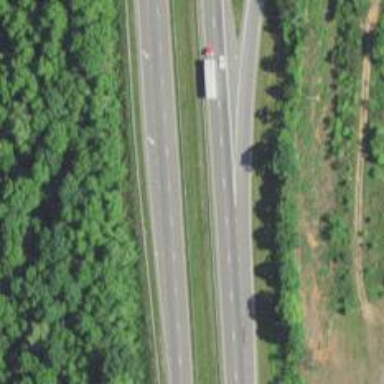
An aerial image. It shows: This image shows trunk highway that functions as expressway.